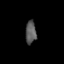
Tissue: prostate
Cell type: T cells
Senescence score: 0.7796
Nuclear area (px): 247
Mean DAPI intensity: 86.664